Question: I'm aware that there are some scenarios that lead to Git commits being duplicated, for example a 'git cherry-pick'. If a commit is cherry-picked and "merged" into another branch, it appears twice in the commit graph, with two commit hashes.
Is it possible that Git duplicates a commit during a 'git merge' operation?
The reason I'm asking is the following commit graph (generated in TortoiseGit):

The commits are listed in 'date-order' here (author date).
After I committed 'efb916..' in the green branch (which was my 'master' branch then), I merged the green branch into the red branch (which is a local side branch). This appears as a regular merge in the graph. So far so good.
After that, I clicked the Sync button in Github for Windows to sync my local 'master' to the remote 'origin/master'. This pulled the commit '09067c..' from the remote branch and then merged or rebased the local 'master', so commit '09067c..' was followed by commit 'efb916..'. However, instead of 'efb916..' onto '09067c..', Git duplicated commit 'efb916..' and gave the duplicate the new hash '48e314..'.
In the end, my 'master' pointed at '48e314..' (the black branch in the graph) and my local side branch pointed at '68b78a..' (the red branch). The contents, date, author and message of the commits 'efb916..' and '48e314..' are exactly the same.
This has happened several times, sometimes with just one commit being duplicated, sometimes with several commits.
'efb916..'
As an additional note: I find it strange that my 'master' originally pointed at 'efb916..', but after the Github Sync 'efb916..' was no longer in the commit history of 'master'.
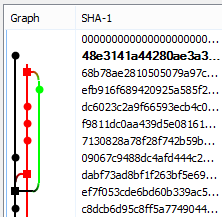
Answer: > and then merged or rebased the local
It rebased. When you rebase you create duplicate shas. When you merge you create a single merge commit.
You can trigger a rebase via 'pull' a few different ways. You'd have to look at your configuration to see which ones are applicable for your situation.
Manually pass --rebase to pull
'''
git pull --rebase
'''
Configure pull to perform a rebase by default instead of a merge (this setting could be in your global, repo, or system config file)
'''
git config pull.rebase true
'''
Then additionally there could be a per-branch setting in the repo config like
'''
branch.<branch>.rebase true
'''